Field crop: maize
Growth stage: 2
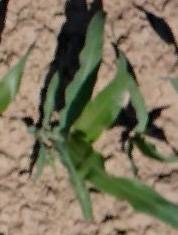
Species: maize